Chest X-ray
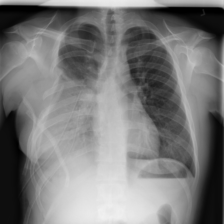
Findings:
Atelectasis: negative
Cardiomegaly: negative
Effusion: negative
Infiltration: negative
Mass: negative
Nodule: negative
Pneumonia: negative
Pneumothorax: negative
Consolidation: negative
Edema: negative
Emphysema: negative
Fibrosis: negative
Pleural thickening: negative
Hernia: negative